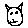
Label: cat